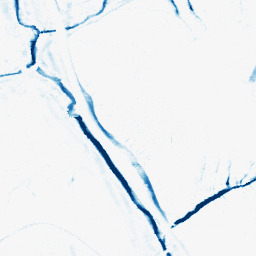
Category: morphological
Decomposition family: morphological_ellipse
Decomposition parameters: operation: closing
width: 5
height: 10
Upsampling method: bspline
Upsampling parameters: scale: 8
Upsampling scale: 8